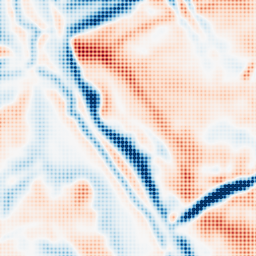
Category: multiscale
Decomposition family: dog
Decomposition parameters: sigma_low: 3
sigma_high: 10
Upsampling method: sinc_blackman
Upsampling parameters: scale: 4
kernel_size: 4
Upsampling scale: 4